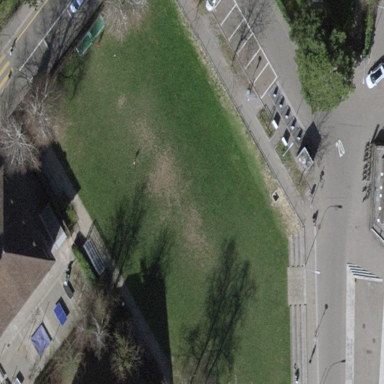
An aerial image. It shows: Lovely park for leisure and relaxation.